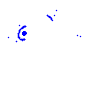
Particle: electron